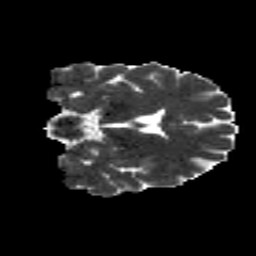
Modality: MD
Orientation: coronal
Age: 32
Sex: male
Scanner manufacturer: siemens
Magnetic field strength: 3 T
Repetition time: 8.8 s
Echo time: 0.085 s